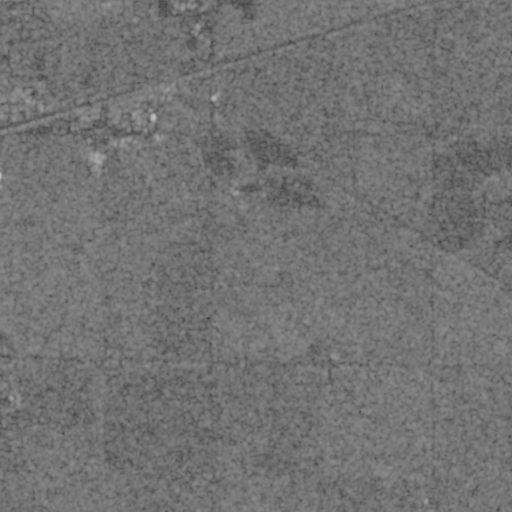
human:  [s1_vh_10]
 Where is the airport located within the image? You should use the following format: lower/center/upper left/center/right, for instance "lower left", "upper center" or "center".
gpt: The airport is located in the upper right of the image.
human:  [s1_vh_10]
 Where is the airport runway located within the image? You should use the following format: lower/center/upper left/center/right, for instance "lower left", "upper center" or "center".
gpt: The airport runway is located in the upper center of the image.
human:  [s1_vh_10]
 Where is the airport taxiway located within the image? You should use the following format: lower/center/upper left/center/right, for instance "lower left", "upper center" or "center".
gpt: The airport taxiway is located in the upper center of the image.
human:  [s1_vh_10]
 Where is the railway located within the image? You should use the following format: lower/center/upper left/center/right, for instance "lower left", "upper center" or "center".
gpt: The railway is located in the upper of the image.
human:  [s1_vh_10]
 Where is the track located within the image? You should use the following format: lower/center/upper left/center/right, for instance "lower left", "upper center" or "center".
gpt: There is no track in the image.

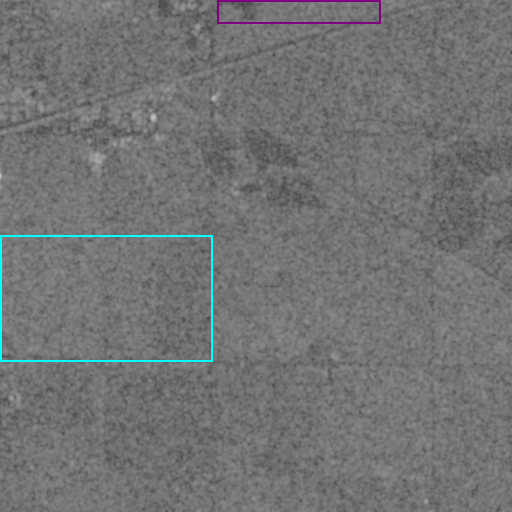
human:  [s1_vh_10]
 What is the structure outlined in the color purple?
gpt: The structure outlined in purple is an airport.
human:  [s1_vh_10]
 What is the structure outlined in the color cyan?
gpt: The structure outlined in cyan is a crop field.
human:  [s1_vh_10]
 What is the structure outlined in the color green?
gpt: There is no green outline.